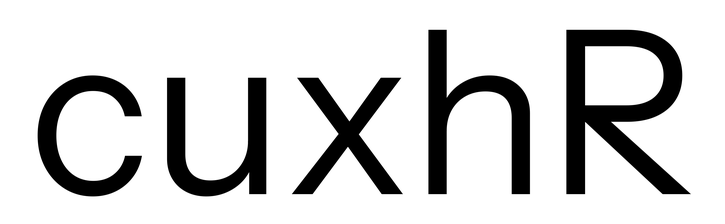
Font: InstrumentSans_Regular